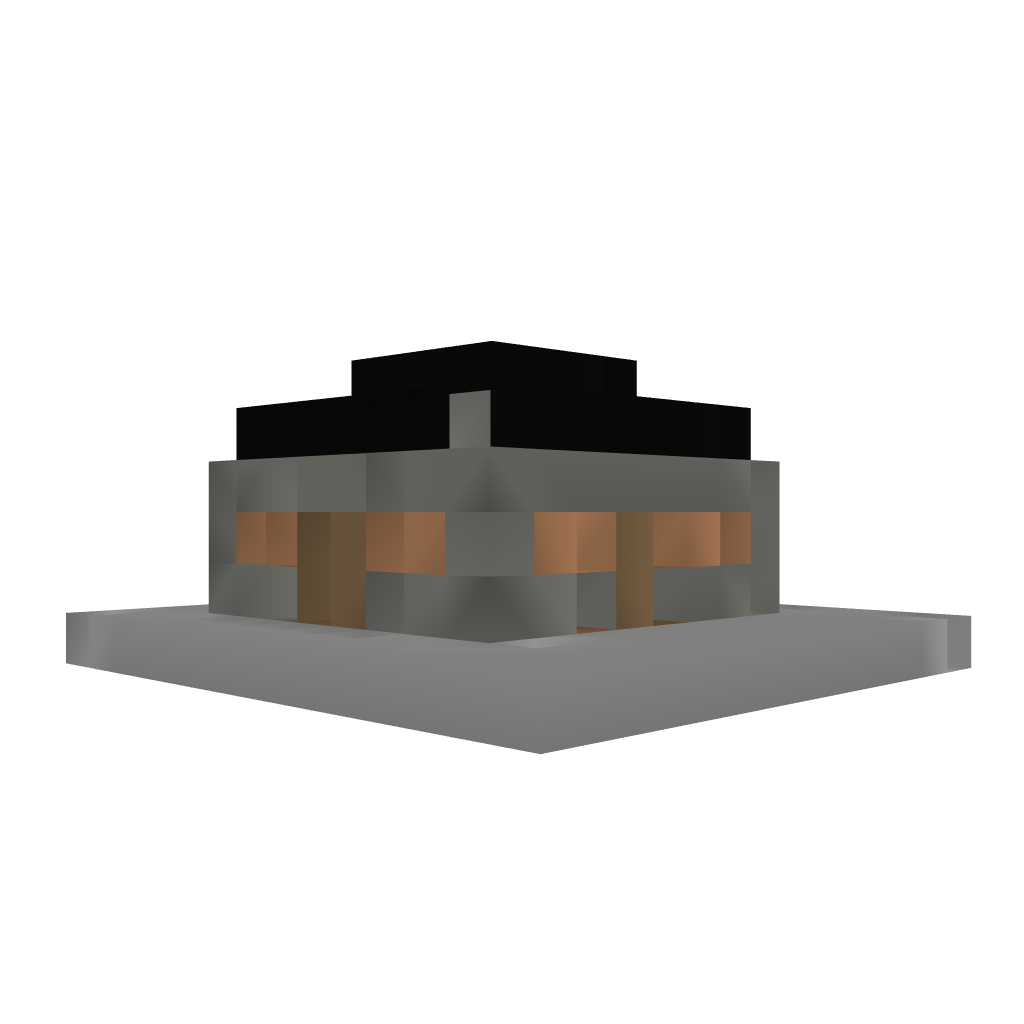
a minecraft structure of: Jungle smith